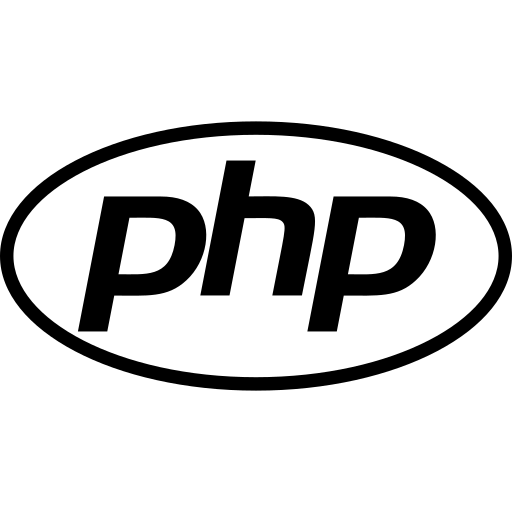
Tags: icon, FontAwesome, fa-icon, brand, php